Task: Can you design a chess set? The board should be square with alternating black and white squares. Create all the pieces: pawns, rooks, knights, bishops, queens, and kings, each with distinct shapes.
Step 2759:
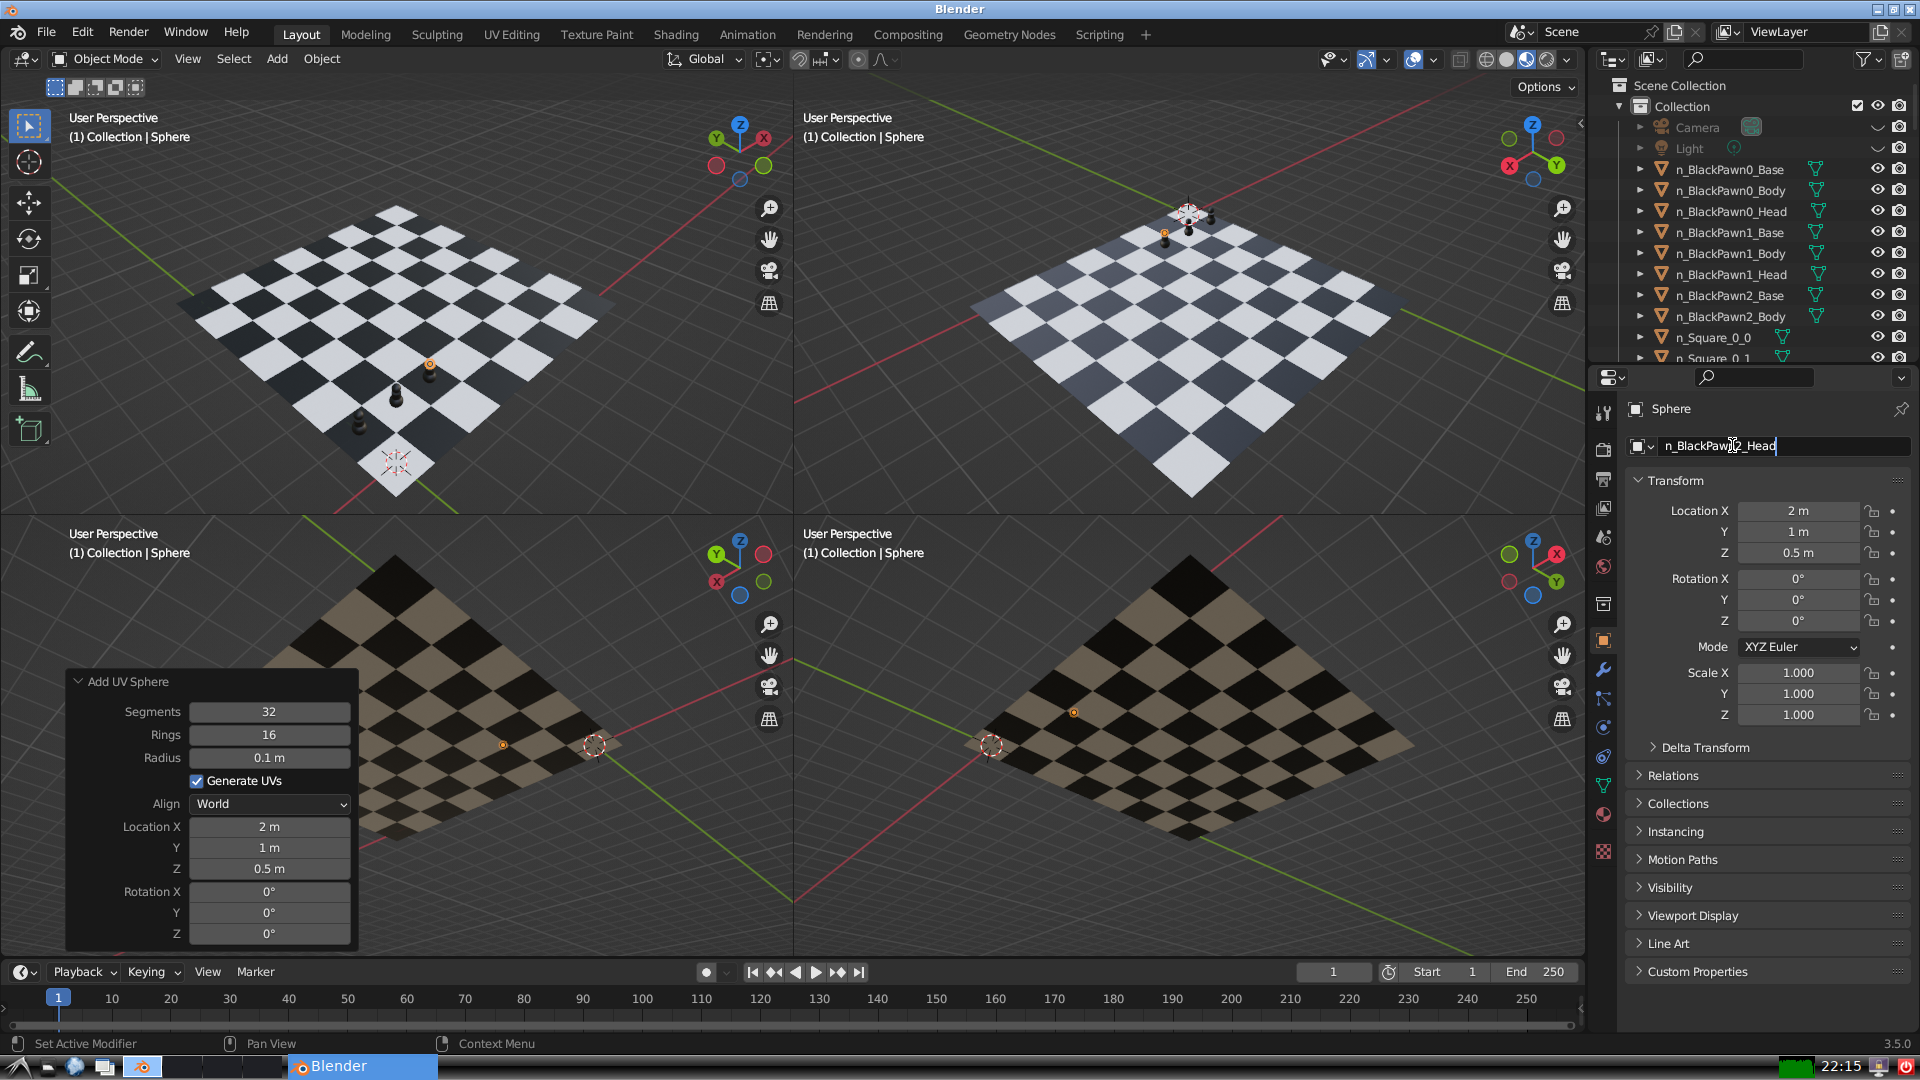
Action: {"key_press": ['Return']}